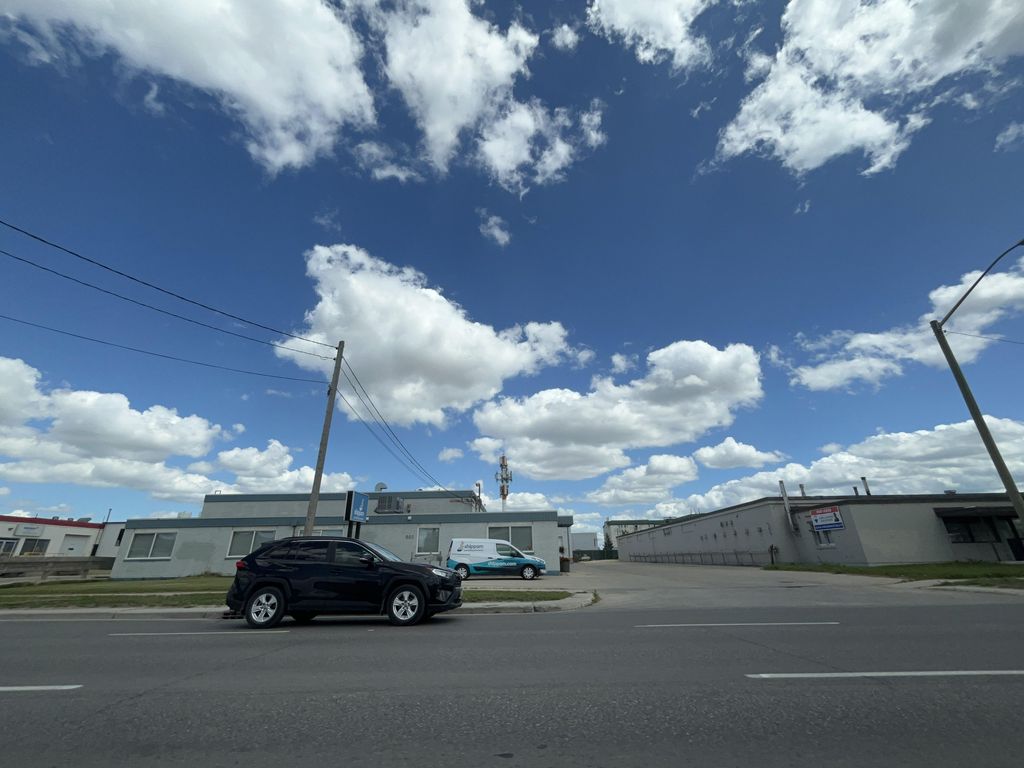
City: winnipeg